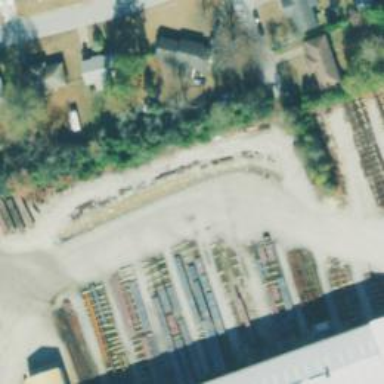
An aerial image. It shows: Railway spur service.